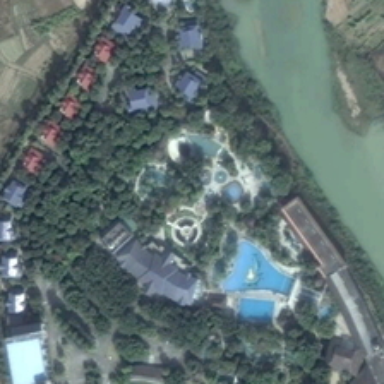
Many green trees and some buildings with several swimming pools are near a river in a resort .